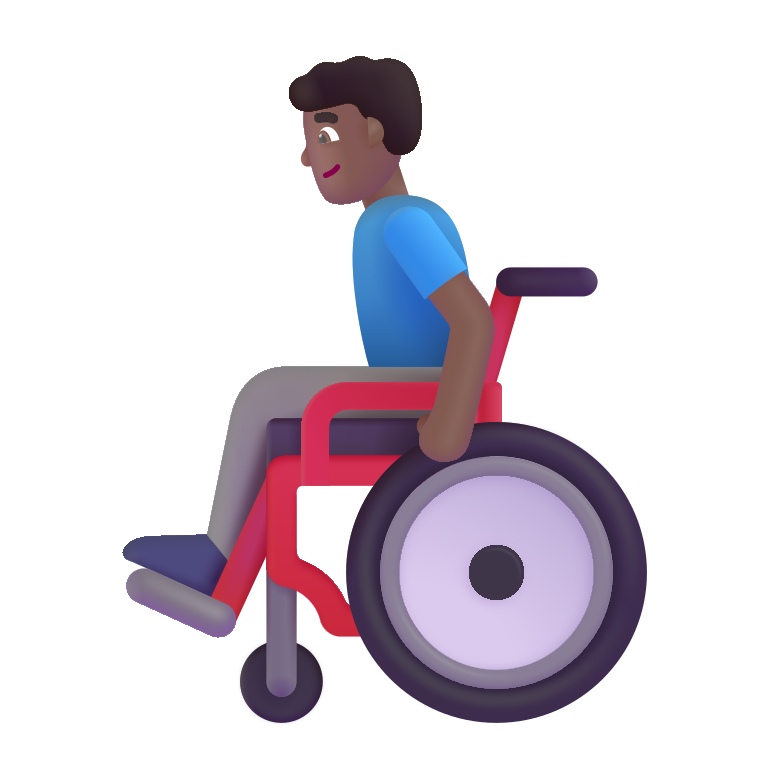
man in manual wheelchair color  dark